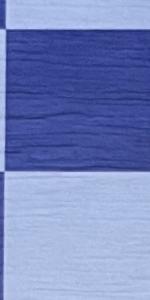
Label: Empty